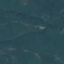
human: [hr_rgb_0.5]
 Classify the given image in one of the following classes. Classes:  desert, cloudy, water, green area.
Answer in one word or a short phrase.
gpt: green area